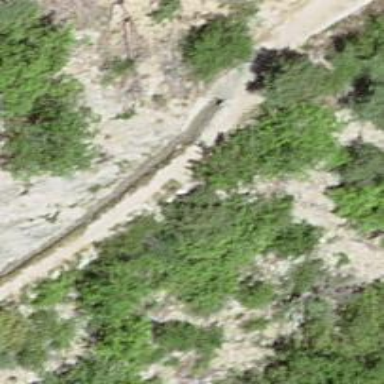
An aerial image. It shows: Path on the ground with embankment.